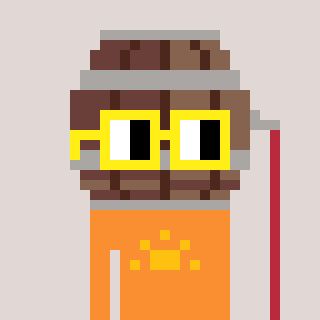
a pixel art character with square yellow glasses, a wine barrel-shaped head and a orange-colored body on a warm background